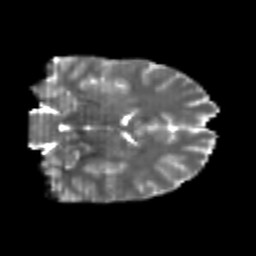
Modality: T2w
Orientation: coronal
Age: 21
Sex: male
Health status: healthy
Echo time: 0.074 s